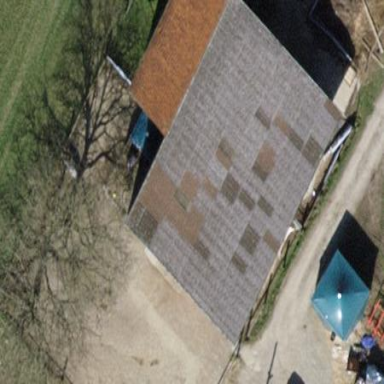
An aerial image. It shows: Gabled roof on farm auxiliary building.